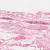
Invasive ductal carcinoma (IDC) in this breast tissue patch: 0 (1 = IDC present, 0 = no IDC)